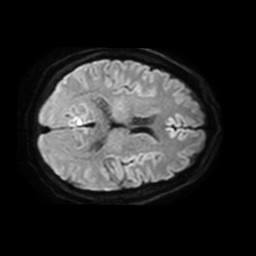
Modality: TRACE
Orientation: axial
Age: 66
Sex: male
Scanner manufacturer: philips
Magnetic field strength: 3 T
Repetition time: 3.765 s
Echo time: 0.05978 s